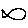
Label: fish